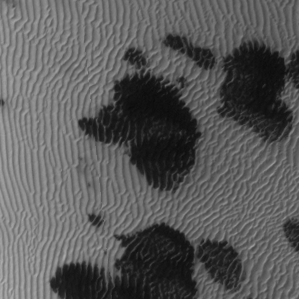
Label: frost